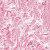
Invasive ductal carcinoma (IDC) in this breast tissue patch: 0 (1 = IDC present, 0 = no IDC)